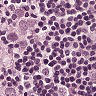
Metastatic tissue present: yes